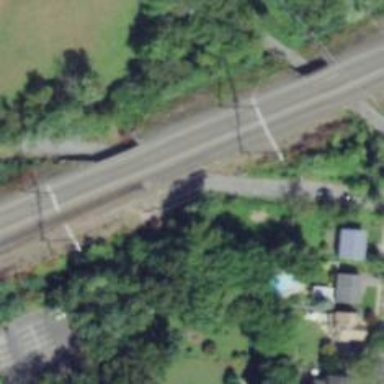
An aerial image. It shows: Bridge over electrified railway with contact lines.